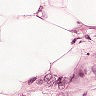
Metastatic tissue present: yes